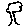
Label: tree